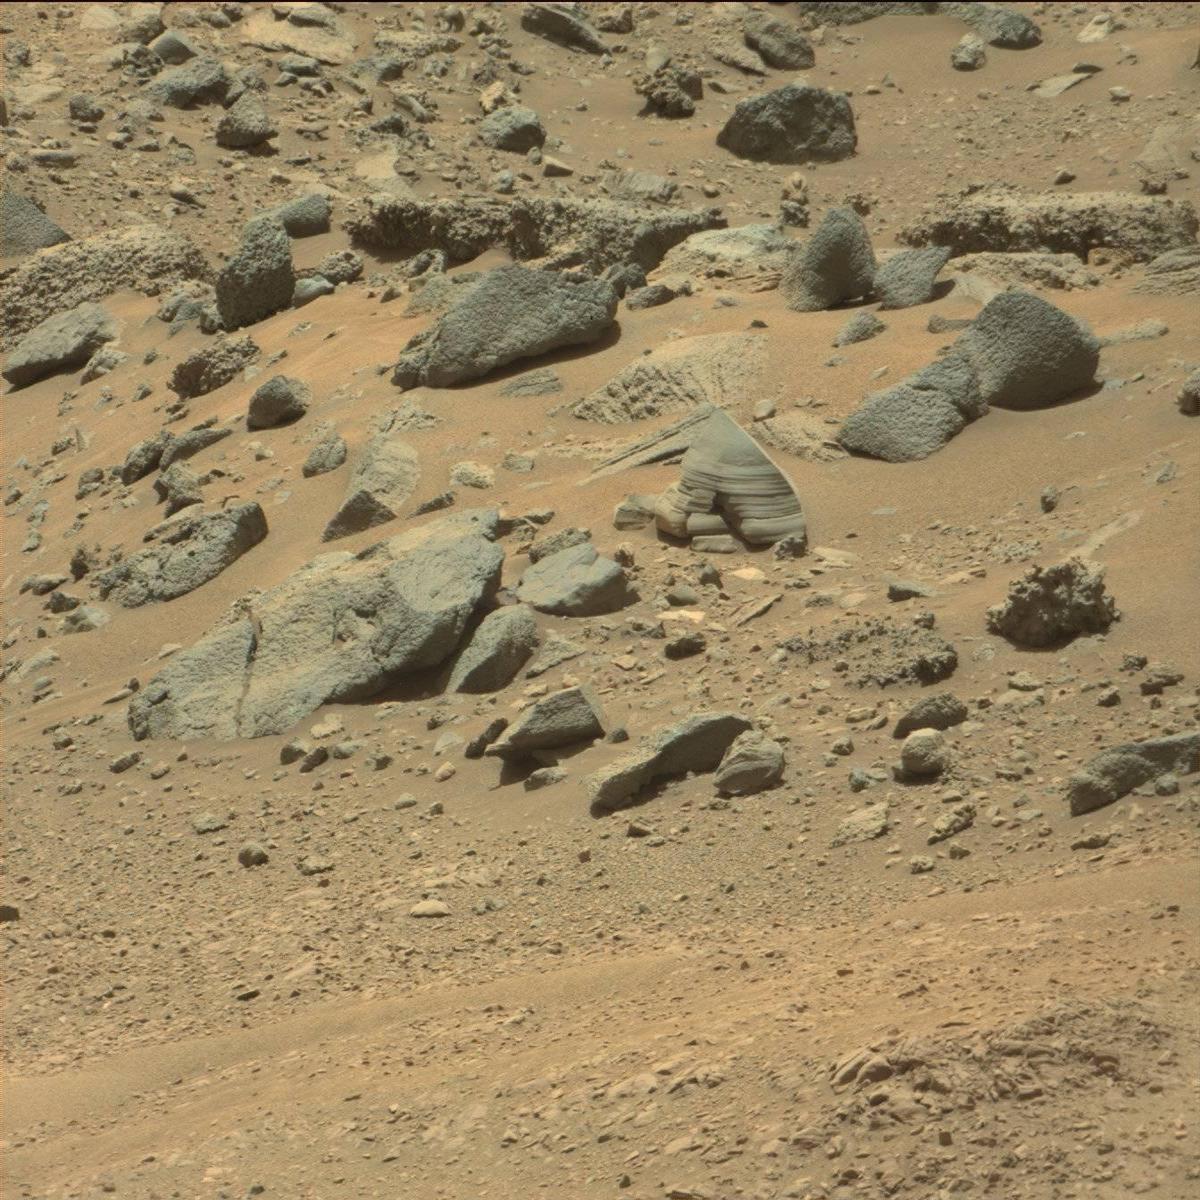
Terrain classes present: Bedrock, Rock, Sand / Soil